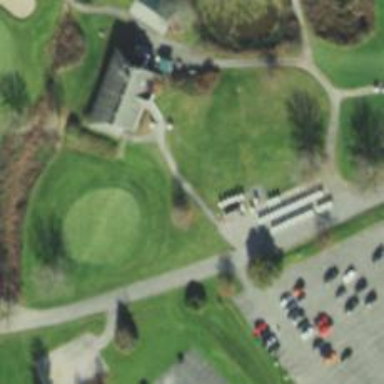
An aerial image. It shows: Path used for both walking and golf.